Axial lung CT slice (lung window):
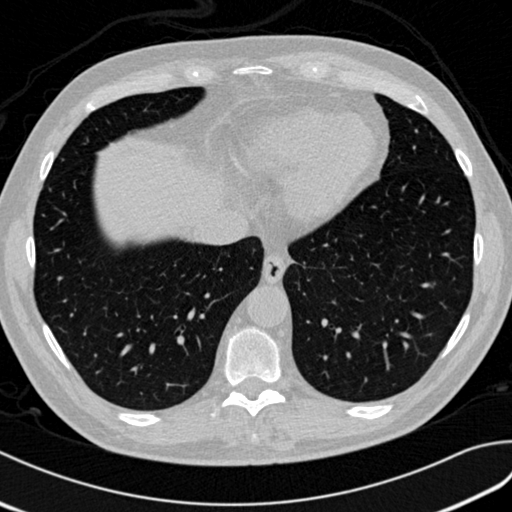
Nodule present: no